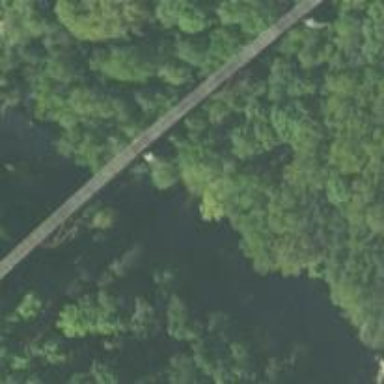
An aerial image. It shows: Disused railway bridge.